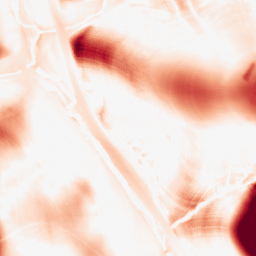
Category: morphological
Decomposition family: morphological
Decomposition parameters: operation: opening
size: 50
Upsampling method: quadratic
Upsampling parameters: scale: 4
Upsampling scale: 4